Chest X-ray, PA view. Patient: 63 years old, sex M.
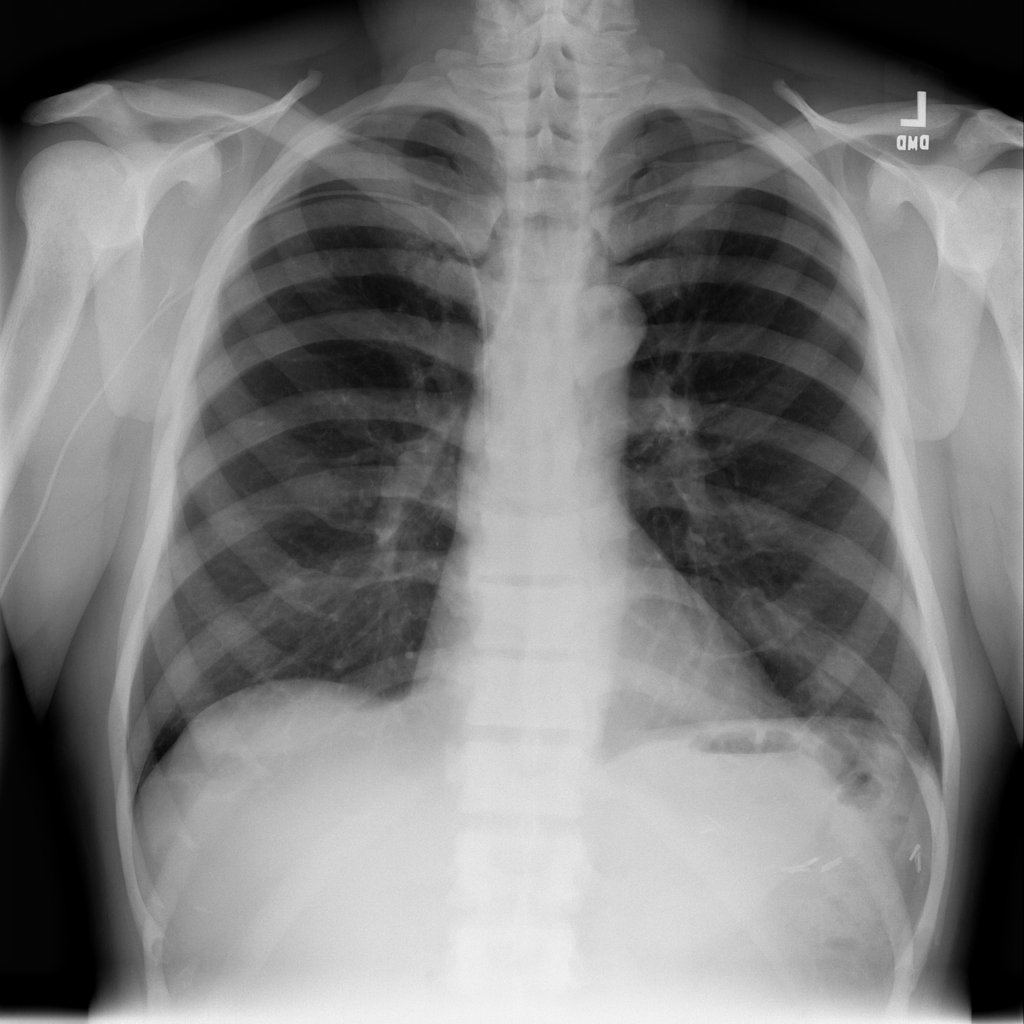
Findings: Infiltration